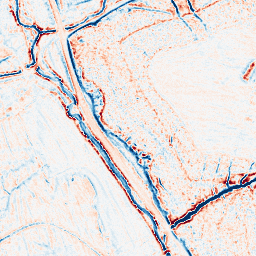
Category: edge_preserving
Decomposition family: bilateral
Decomposition parameters: d: 9
sigma_color: 100
sigma_space: 25
Upsampling method: bicubic_16x
Upsampling parameters: scale: 16
Upsampling scale: 16